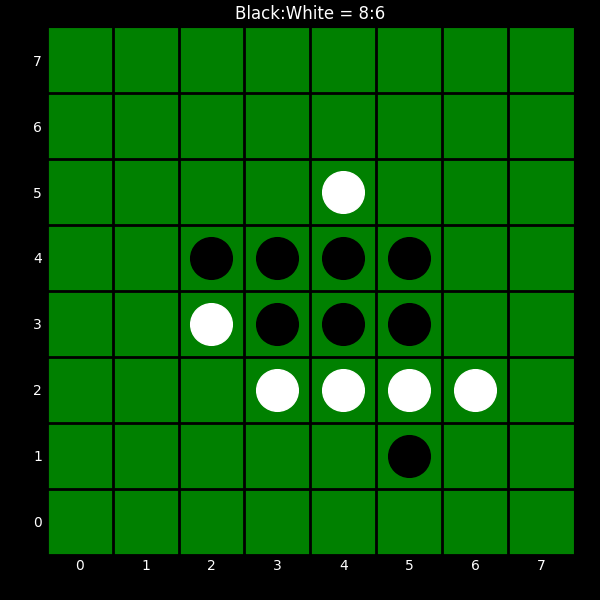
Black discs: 8
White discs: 6